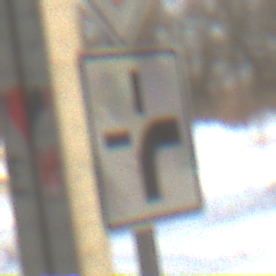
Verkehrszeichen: VerlaufVorfahrtsstrasse3
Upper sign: Vorfahrtsstrasse
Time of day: MorningAfternoon
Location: Roofed (Suburban)
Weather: PartlyCloudy
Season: Winter
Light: Natural